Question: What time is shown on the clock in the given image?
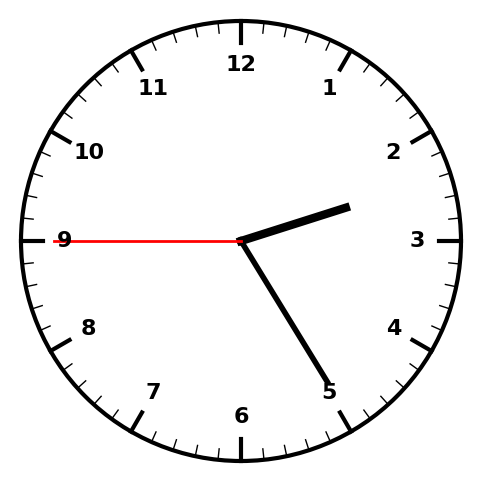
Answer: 02:24:45